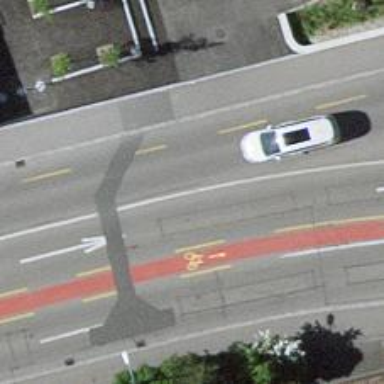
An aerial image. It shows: Primary highway with dedicated lane for cyclists.